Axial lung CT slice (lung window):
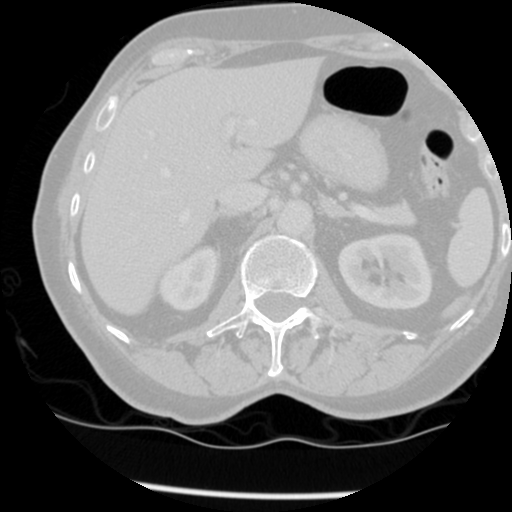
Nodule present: no